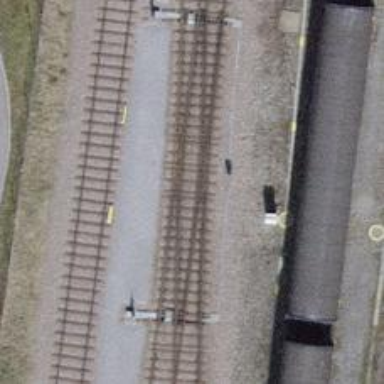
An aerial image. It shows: Railway switch.